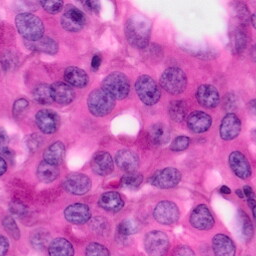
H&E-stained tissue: Pancreatic